Question: I've got the dataset and i want to get 'result' column.

Following logic:
The data partitioned by 'cust' and 'form' fields.
For each partition, for every row i'm checking previous rows withing given interval (e.g. in this case 1 month) and add up values from 'exist_flg' column.
Is there any solution of this problem using sql or perhaps pandas ?
Thanks in advance!
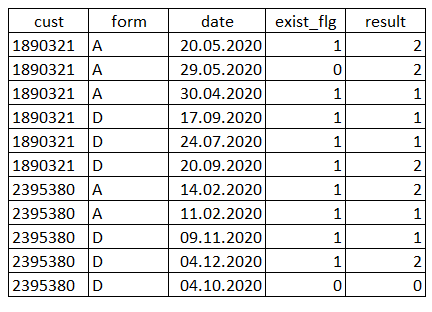
Answer: If I understand correctly, you seem to want a window function with a 'range' window frame specification:
'''
select t.*,
sum(exist_flg) over (partition by cust, from
order by date
range between interval '1 month' preceding and current row)
) as result
from t;
'''